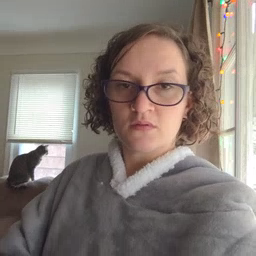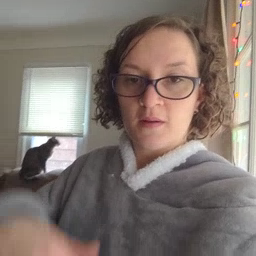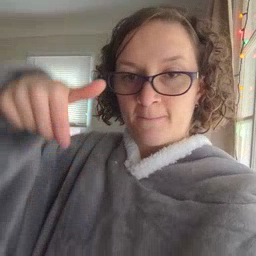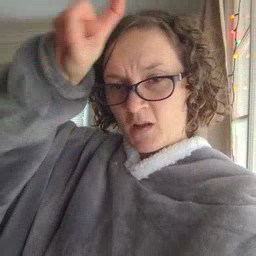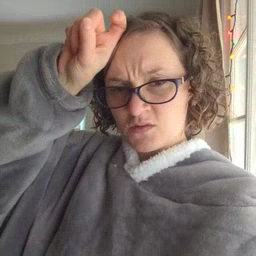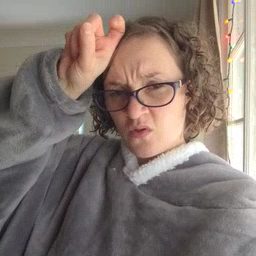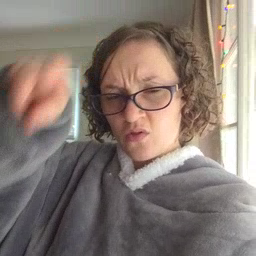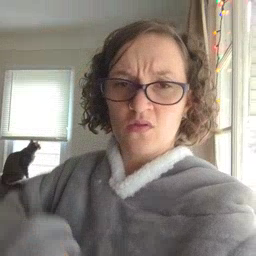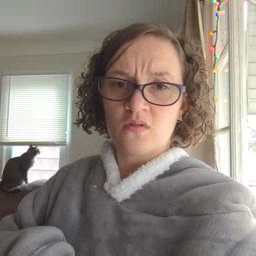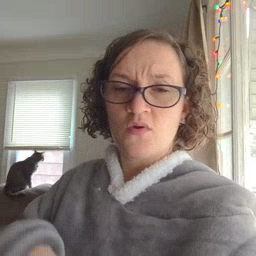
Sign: puzzle